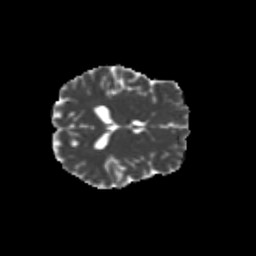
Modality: MD
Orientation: axial
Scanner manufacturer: siemens
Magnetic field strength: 3 T
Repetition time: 9.2 s
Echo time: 0.084 s